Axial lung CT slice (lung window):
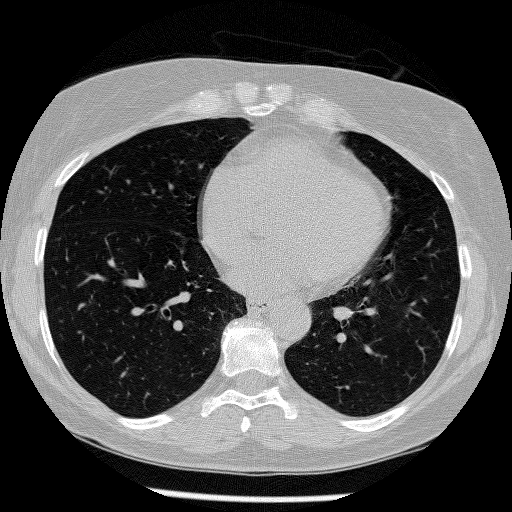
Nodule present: no